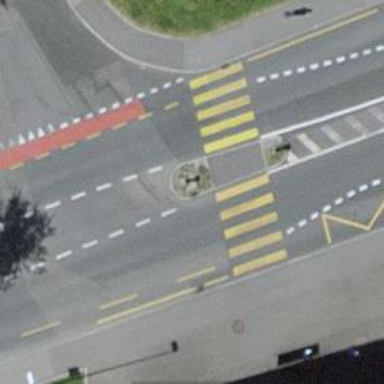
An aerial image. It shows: Footway located on traffic island.